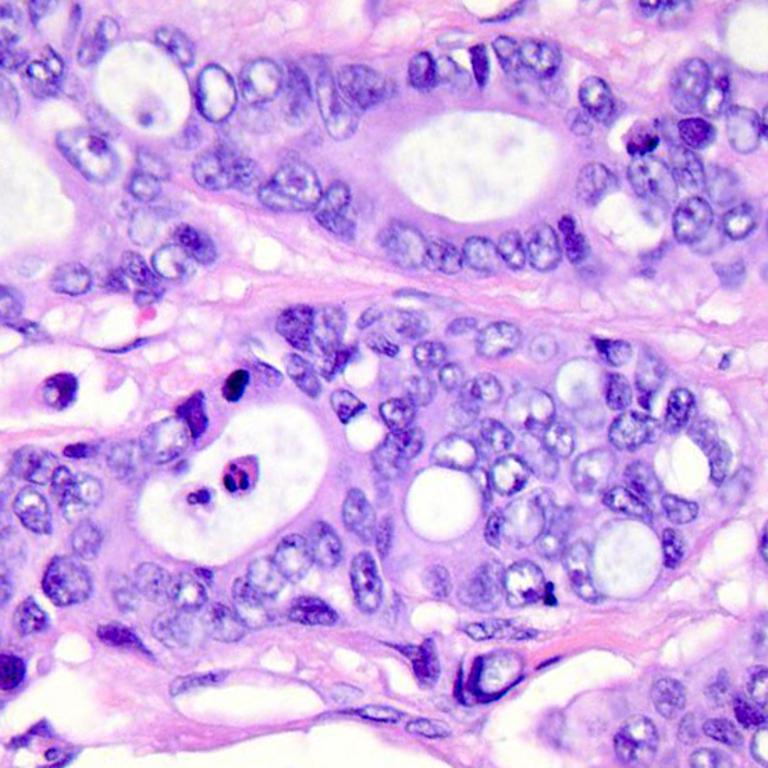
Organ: colon
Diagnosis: adenocarcinomas